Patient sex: M
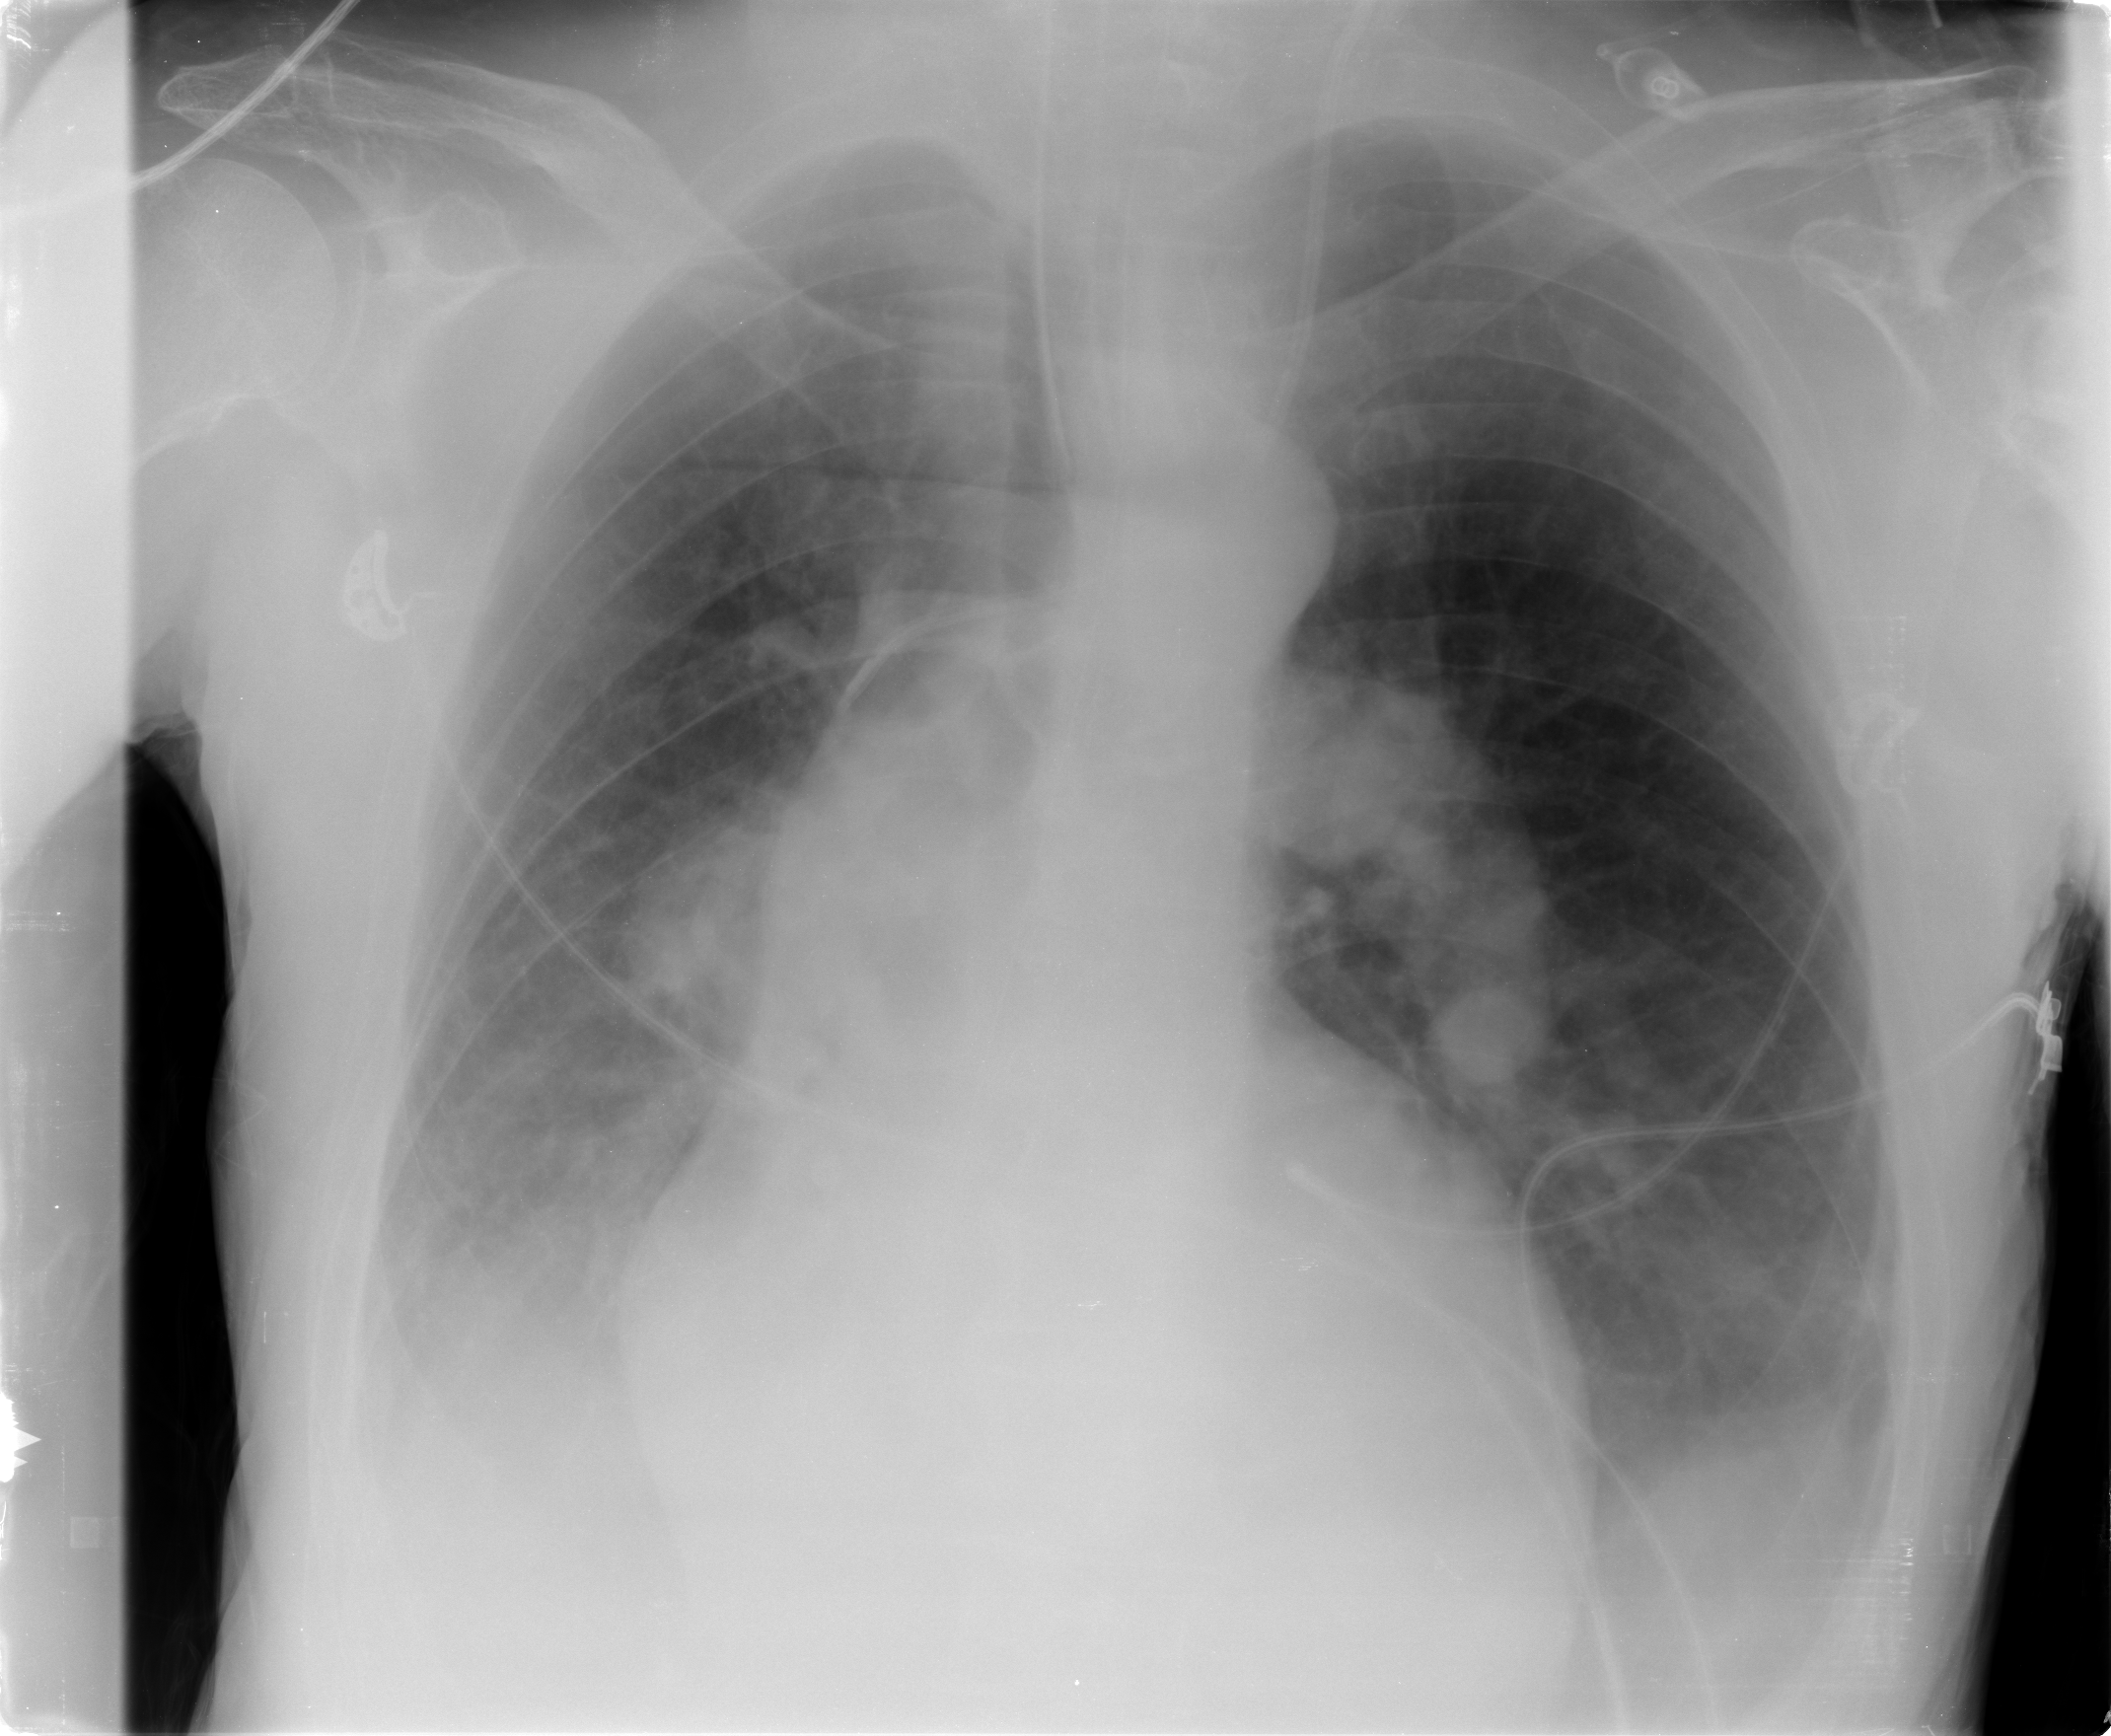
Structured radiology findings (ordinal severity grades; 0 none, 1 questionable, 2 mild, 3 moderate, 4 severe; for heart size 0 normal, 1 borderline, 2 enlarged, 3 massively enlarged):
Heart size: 2
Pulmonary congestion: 2
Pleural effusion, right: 1
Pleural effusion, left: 1
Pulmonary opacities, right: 0
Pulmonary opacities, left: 0
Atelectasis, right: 2
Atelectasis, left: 1